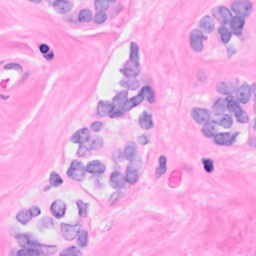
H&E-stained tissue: Breast